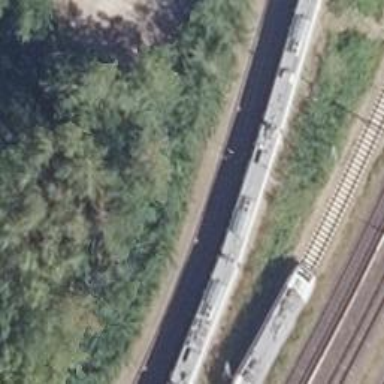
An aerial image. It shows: Railway siding for service.